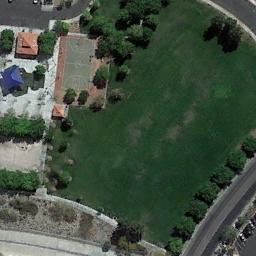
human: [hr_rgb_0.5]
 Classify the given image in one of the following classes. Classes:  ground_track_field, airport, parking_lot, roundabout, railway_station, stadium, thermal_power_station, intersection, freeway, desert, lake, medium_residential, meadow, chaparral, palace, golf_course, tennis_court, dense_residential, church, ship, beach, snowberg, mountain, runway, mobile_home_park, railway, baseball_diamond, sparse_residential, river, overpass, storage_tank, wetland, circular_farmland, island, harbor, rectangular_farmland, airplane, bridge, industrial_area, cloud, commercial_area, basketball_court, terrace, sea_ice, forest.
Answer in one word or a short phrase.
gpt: basketball_court